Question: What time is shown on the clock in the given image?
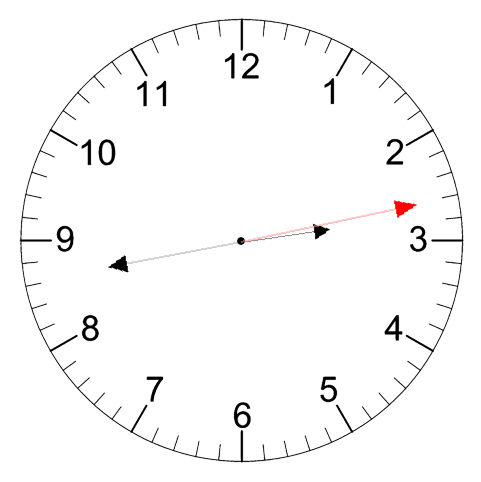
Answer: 02:43:13